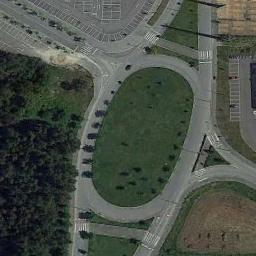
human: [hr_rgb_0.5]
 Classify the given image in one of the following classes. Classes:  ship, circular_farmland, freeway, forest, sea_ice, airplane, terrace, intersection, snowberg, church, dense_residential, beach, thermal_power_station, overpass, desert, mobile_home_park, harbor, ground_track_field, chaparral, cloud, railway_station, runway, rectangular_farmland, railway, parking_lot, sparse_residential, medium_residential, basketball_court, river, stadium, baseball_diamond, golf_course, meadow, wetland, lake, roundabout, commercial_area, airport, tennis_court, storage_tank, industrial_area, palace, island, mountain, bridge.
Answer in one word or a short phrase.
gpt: roundabout